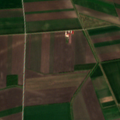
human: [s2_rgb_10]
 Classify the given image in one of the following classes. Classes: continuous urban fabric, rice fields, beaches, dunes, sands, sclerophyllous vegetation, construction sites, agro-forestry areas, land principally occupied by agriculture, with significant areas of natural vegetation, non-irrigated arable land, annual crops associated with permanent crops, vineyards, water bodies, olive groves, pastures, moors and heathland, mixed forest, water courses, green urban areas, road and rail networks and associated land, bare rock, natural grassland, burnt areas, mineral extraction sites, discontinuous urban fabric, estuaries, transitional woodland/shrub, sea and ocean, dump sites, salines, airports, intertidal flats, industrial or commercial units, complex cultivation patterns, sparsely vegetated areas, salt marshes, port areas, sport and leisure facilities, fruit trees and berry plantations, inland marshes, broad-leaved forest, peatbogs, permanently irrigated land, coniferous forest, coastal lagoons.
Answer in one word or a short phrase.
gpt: non-irrigated arable land